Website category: sports
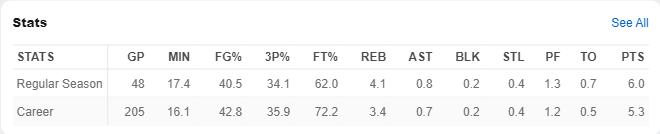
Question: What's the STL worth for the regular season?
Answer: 0.4

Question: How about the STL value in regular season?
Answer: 0.4

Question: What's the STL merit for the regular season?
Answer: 0.4

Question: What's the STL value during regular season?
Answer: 0.4

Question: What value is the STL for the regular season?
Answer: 0.4

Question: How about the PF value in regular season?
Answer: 1.3

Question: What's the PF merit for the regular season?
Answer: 1.3

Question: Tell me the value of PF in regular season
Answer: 1.3

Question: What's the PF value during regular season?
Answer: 1.3

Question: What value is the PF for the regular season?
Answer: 1.3

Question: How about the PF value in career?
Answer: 1.2

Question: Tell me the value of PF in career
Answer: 1.2

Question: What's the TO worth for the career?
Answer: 0.5

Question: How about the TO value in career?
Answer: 0.5

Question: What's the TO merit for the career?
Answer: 0.5

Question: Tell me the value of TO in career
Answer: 0.5

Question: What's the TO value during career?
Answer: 0.5

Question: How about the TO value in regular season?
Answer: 0.7

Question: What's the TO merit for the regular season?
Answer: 0.7

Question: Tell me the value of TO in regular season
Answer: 0.7

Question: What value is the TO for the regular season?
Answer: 0.7

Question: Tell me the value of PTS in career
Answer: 5.3

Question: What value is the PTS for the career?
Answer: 5.3

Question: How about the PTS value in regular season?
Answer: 6.0

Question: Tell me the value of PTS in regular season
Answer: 6.0

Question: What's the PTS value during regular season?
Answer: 6.0

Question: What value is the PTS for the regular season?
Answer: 6.0